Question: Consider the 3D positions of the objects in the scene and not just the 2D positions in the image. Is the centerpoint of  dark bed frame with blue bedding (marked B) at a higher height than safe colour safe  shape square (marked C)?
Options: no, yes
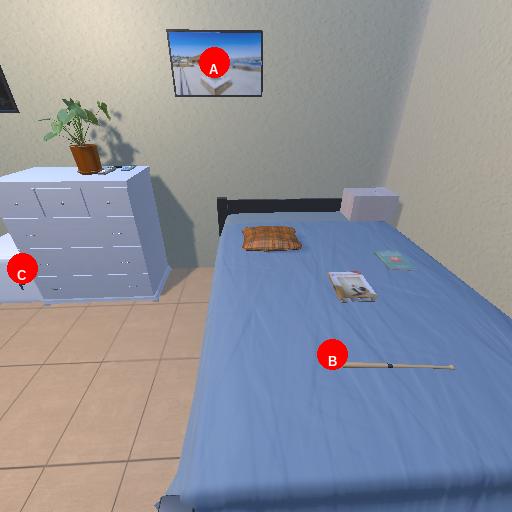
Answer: no